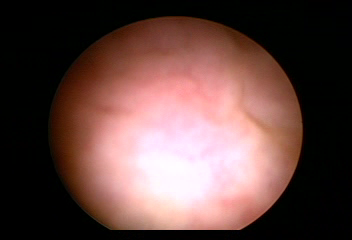
Modality: WLC
Class: Normal mucosa
Bladder cancer association: No